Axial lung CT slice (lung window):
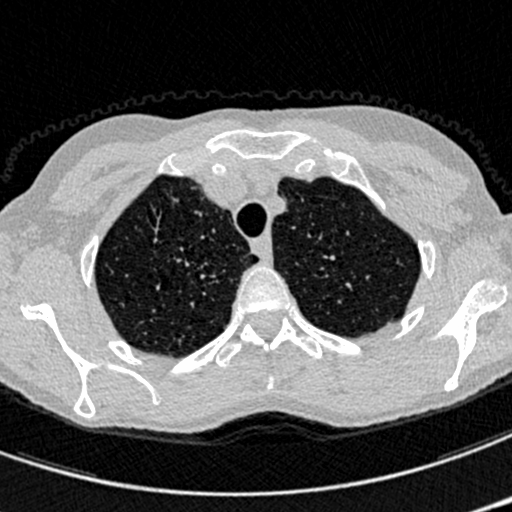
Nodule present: no